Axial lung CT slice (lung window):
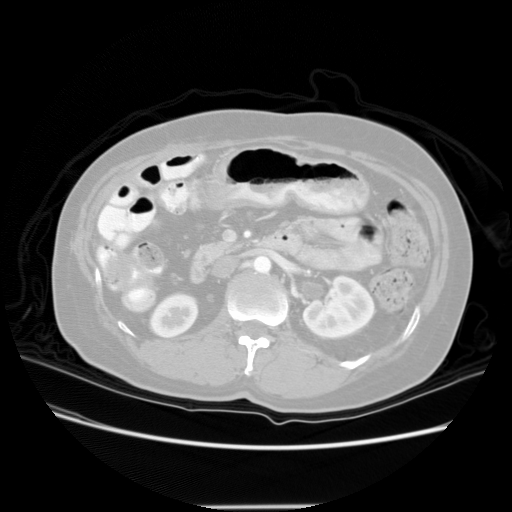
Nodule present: no